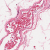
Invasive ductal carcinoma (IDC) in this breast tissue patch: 0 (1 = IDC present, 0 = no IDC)